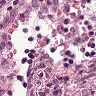
Metastatic tissue present: no